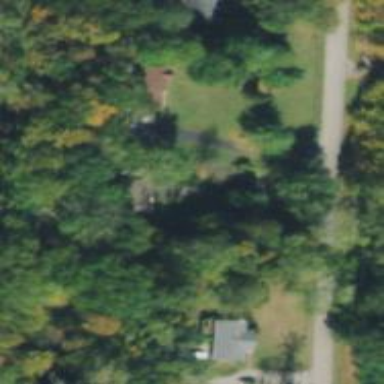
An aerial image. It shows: Driveway leading to service road.